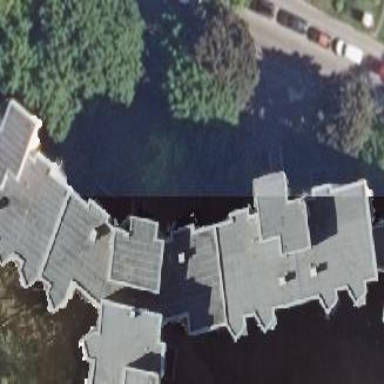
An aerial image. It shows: Apartment building with flat roof.